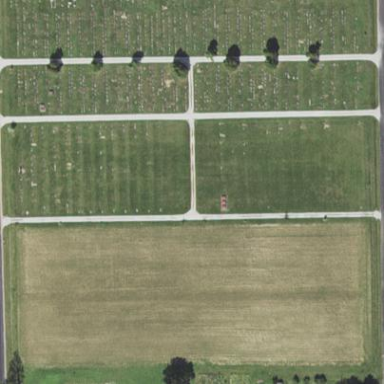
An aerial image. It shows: Grave yard.